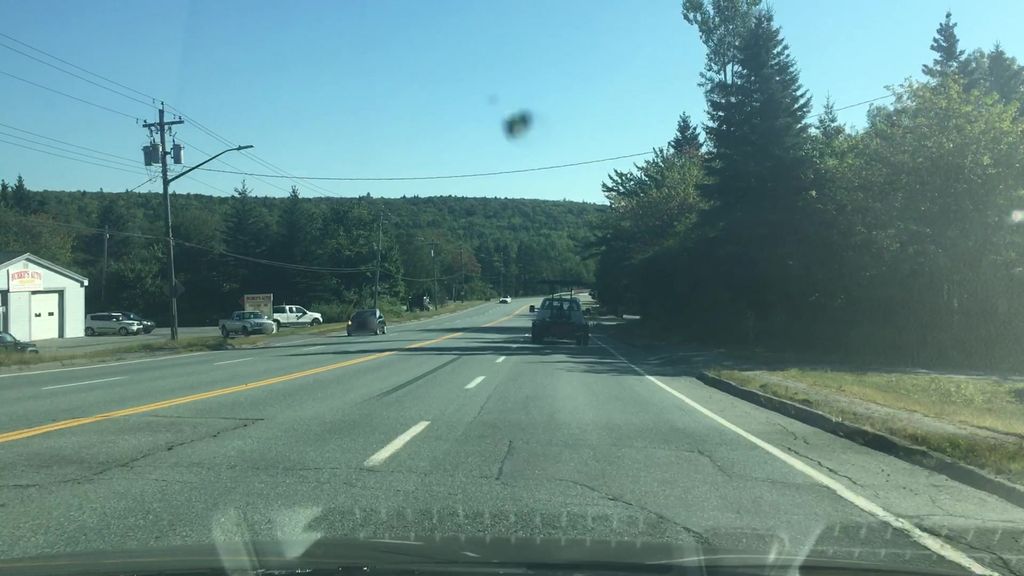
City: halifax